You are looking at the short-time Fourier spectrogram of a bearing's acceleration signal. Based on the visible evidence, which condition applies: normal, inner_race, outer_race, ball?
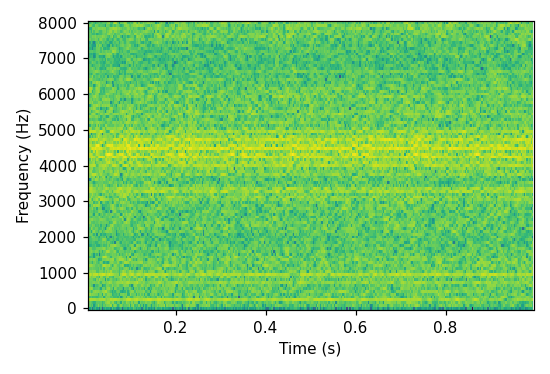
Answer: outer_race